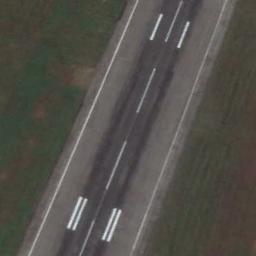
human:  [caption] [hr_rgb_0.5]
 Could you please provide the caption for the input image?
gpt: There is a green lawn next to the runway, With white dashes of varying thickness on the runway .

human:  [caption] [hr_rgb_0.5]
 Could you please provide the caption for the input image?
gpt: The runway goes through the lawn and several touchdown zone markings and a threshold marking are on the runway .

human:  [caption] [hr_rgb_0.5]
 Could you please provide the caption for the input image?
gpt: The runway is on the grass next to the bare land .

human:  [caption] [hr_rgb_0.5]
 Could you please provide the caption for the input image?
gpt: The grass is around the runway .

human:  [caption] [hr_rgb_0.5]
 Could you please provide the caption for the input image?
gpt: There are green lawns beside the runway .